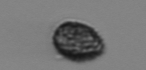
Label: Pseudochattonella_farcimen